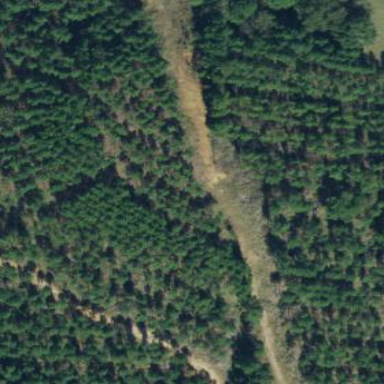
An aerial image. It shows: Forest with evergreen needle-leaved trees.